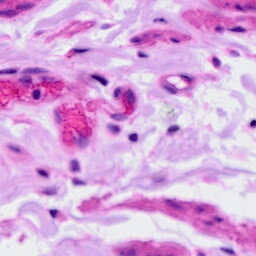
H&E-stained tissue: Ovarian